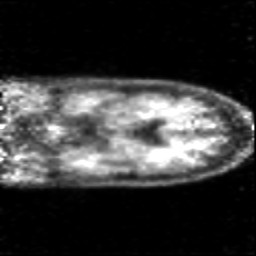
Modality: PET
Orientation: coronal
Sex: female
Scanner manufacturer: siemens